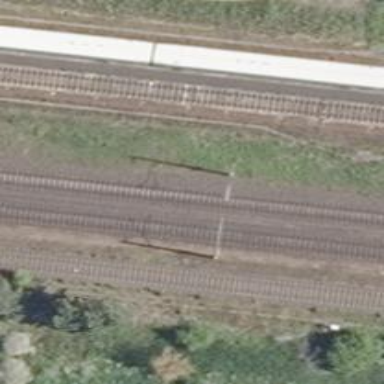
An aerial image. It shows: Milestone along the railway track with catenary mast.